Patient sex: M
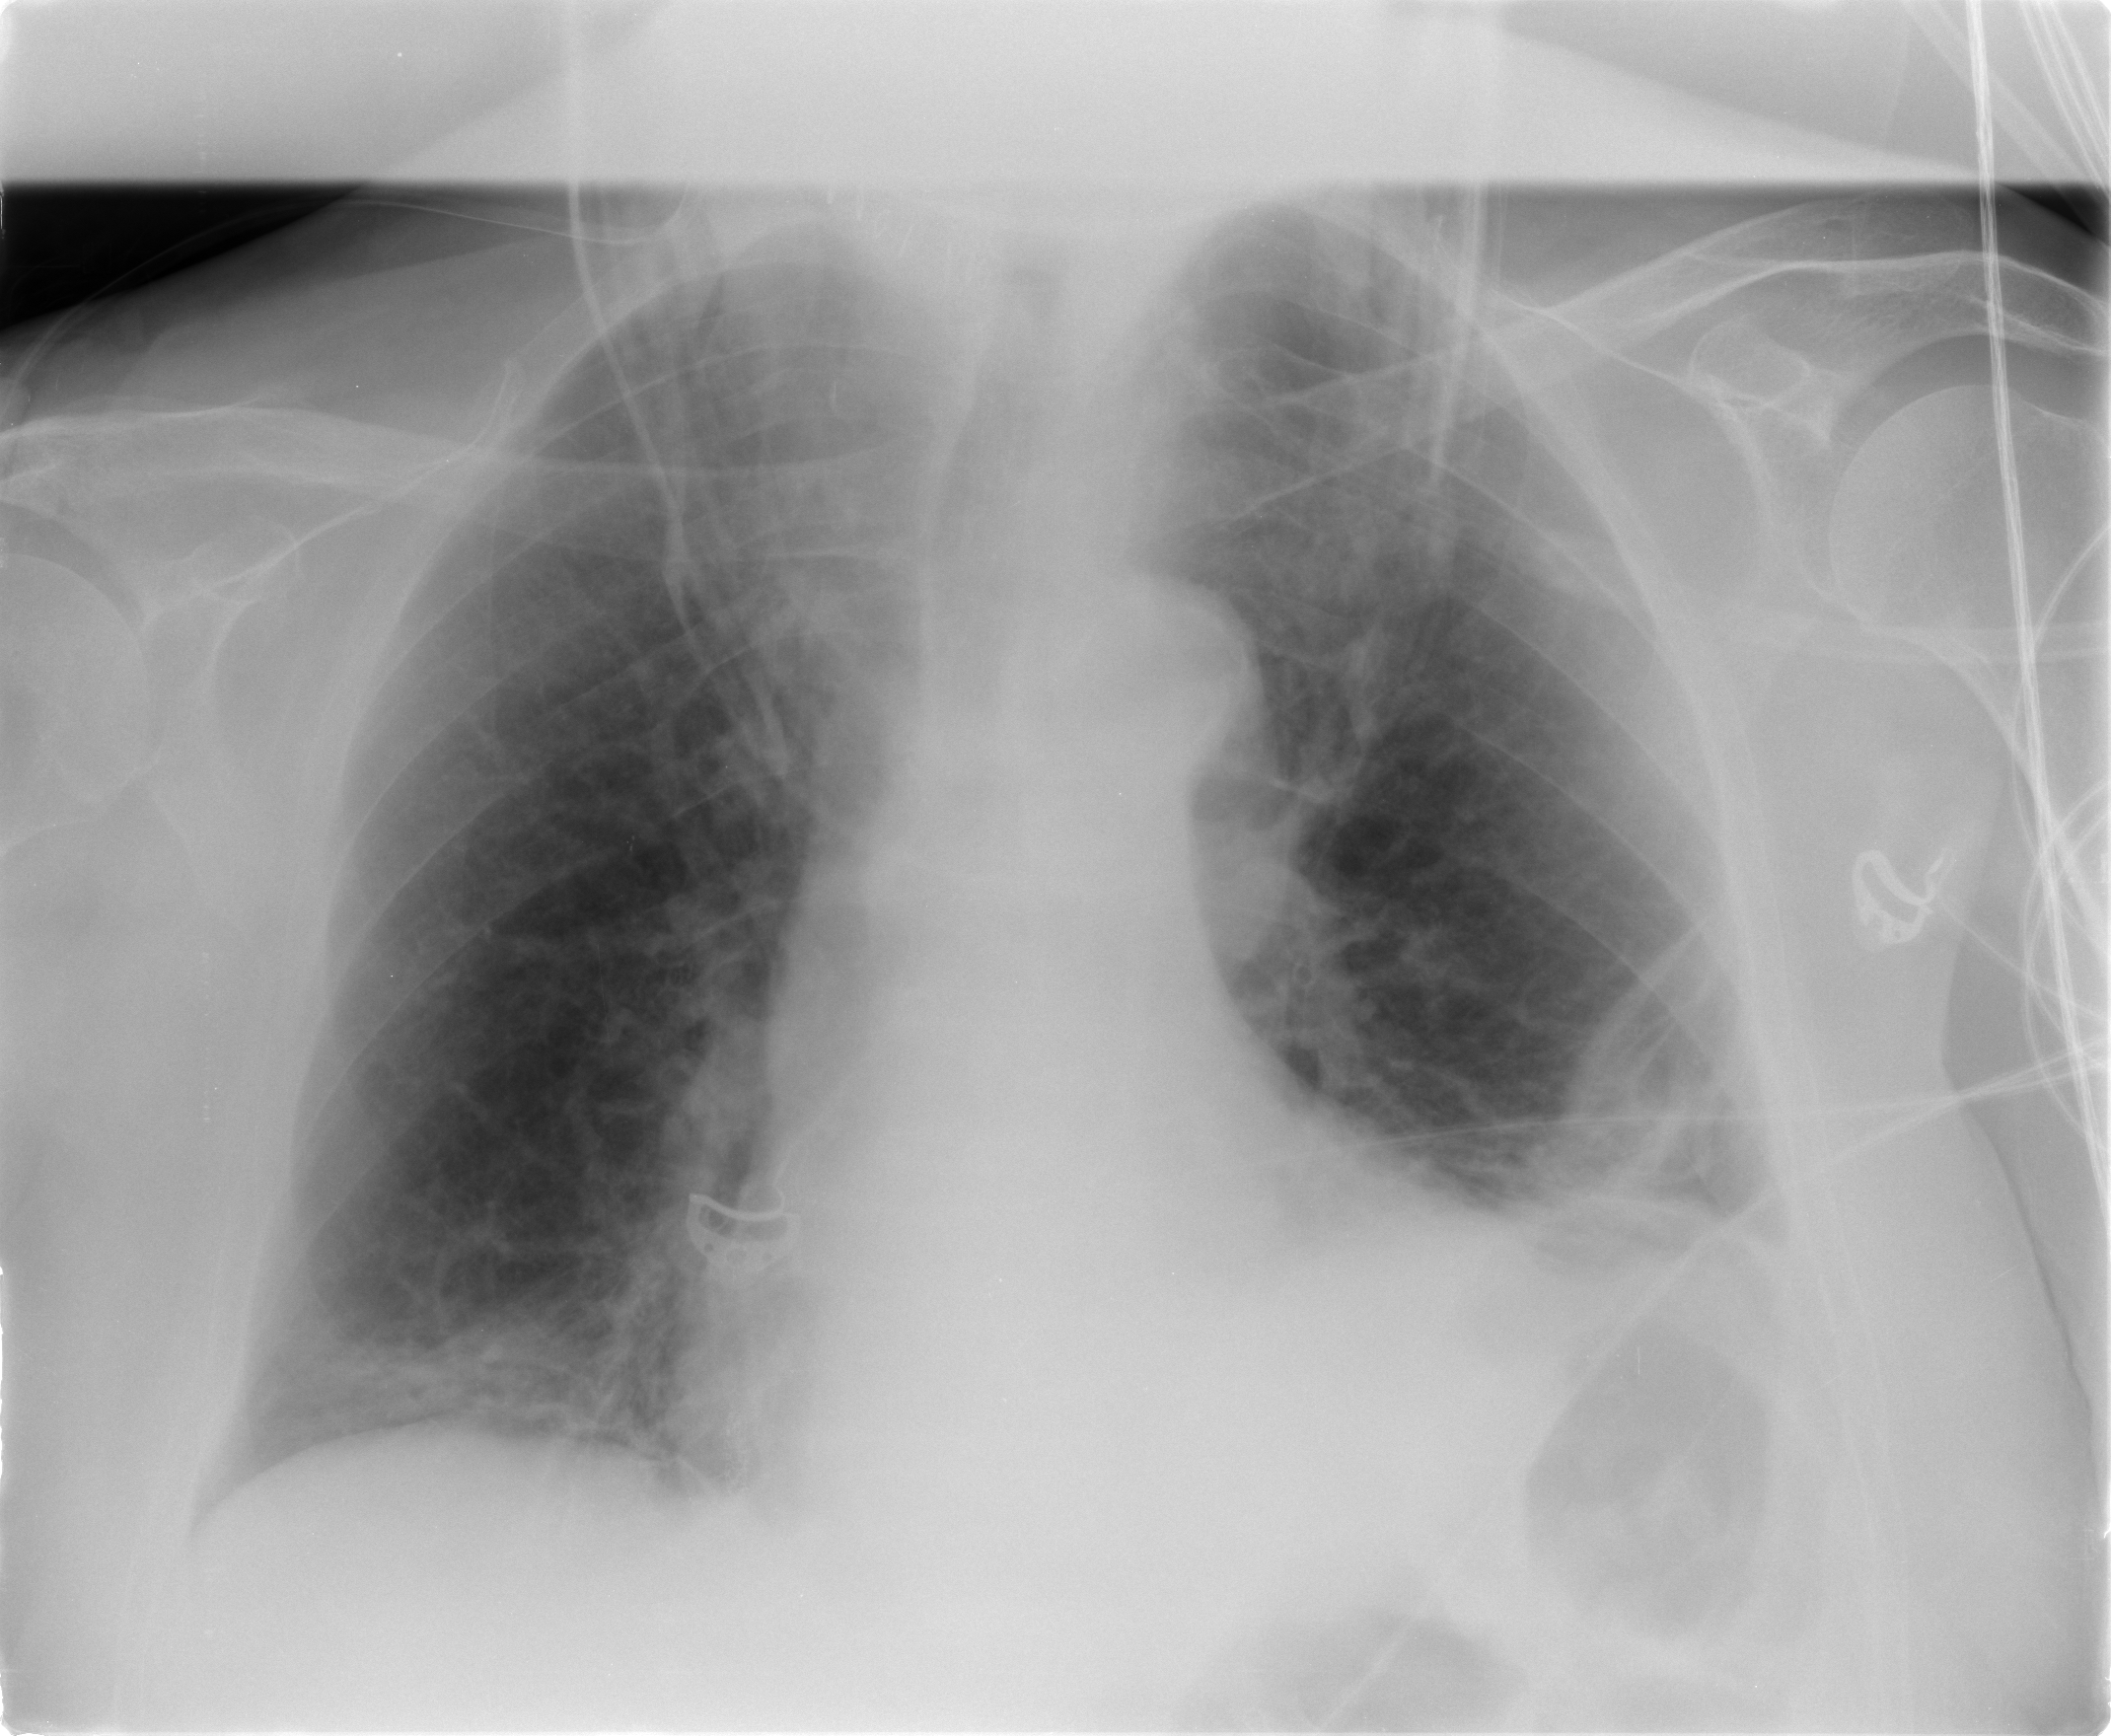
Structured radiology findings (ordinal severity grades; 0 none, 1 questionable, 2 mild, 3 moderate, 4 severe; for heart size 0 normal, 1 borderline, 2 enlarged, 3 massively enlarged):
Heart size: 0
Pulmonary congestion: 0
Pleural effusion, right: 0
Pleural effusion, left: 0
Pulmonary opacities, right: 0
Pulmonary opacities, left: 0
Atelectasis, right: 2
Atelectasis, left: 2